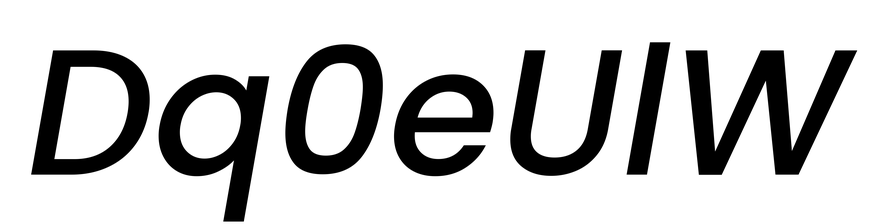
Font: Poppins-MediumItalic